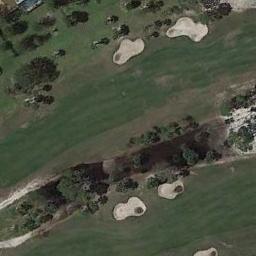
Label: golf_course